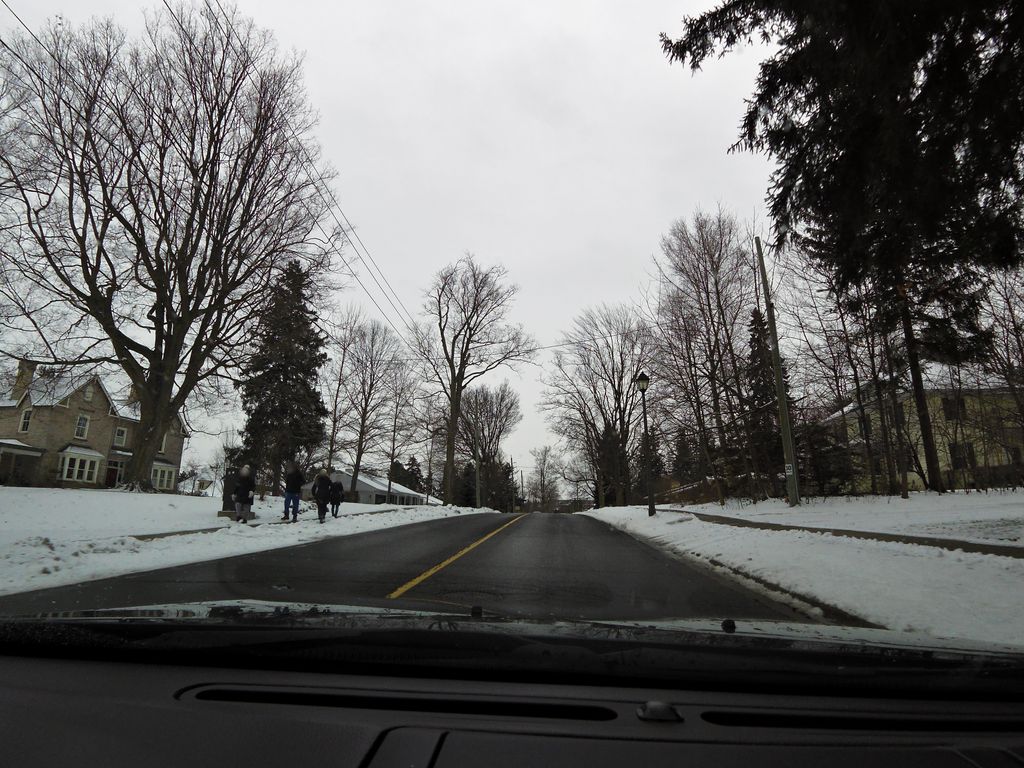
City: hamilton